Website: bh-photo
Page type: receipt
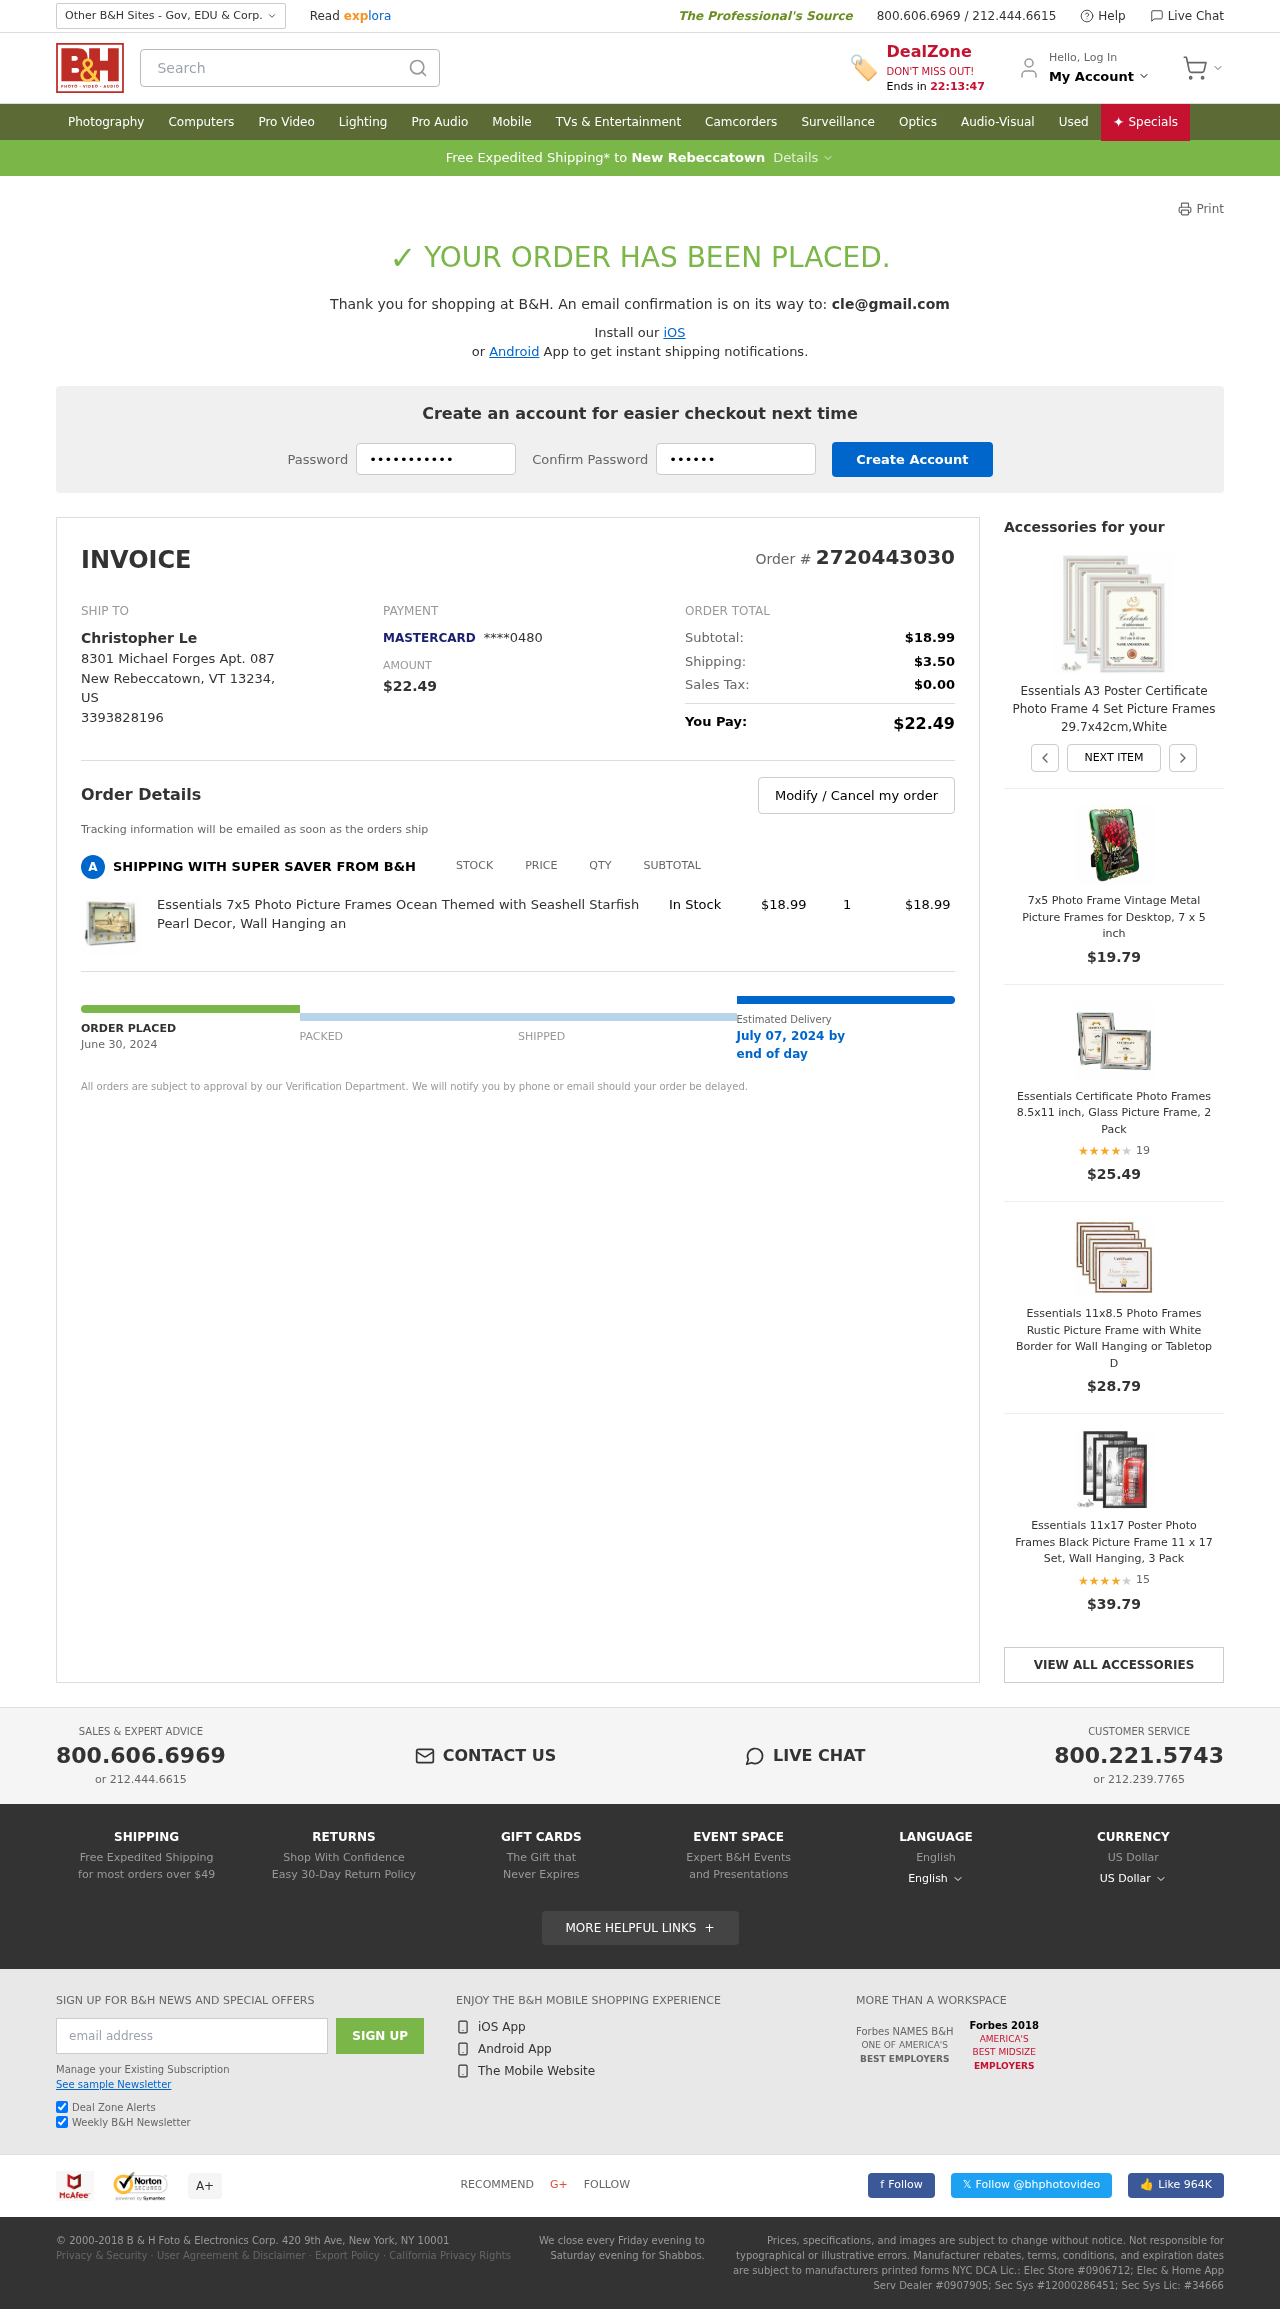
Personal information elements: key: PII_CARD_LAST4
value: ****0480
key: PII_CARD_TYPE
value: MASTERCARD
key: PII_CITY
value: New Rebeccatown
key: PII_COUNTRY_CODE
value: US
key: PII_EMAIL
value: cle@gmail.com
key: PII_FULLNAME
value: Christopher Le
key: PII_PHONE
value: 3393828196
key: PII_POSTCODE
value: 13234
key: PII_STATE_ABBR
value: VT
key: PII_STREET
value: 8301 Michael Forges Apt. 087
Product elements: key: PRODUCT1_NAME
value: Essentials 7x5 Photo Picture Frames Ocean Themed with Seashell Starfish Pearl Decor, Wall Hanging an
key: PRODUCT1_PRICE
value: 18.99
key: PRODUCT1_QUANTITY
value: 1
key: PRODUCT2_NAME
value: Essentials A3 Poster Certificate Photo Frame 4 Set Picture Frames 29.7x42cm,White
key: PRODUCT3_NAME
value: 7x5 Photo Frame Vintage Metal Picture Frames for Desktop, 7 x 5 inch
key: PRODUCT3_PRICE
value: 19.79
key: PRODUCT4_NAME
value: Essentials Certificate Photo Frames 8.5x11 inch, Glass Picture Frame, 2 Pack
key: PRODUCT4_NUM_RATINGS
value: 19
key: PRODUCT4_PRICE
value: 25.49
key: PRODUCT4_RATING
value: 4.1
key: PRODUCT5_NAME
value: Essentials 11x8.5 Photo Frames Rustic Picture Frame with White Border for Wall Hanging or Tabletop D
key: PRODUCT5_PRICE
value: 28.79
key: PRODUCT6_NAME
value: Essentials 11x17 Poster Photo Frames Black Picture Frame 11 x 17 Set, Wall Hanging, 3 Pack
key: PRODUCT6_NUM_RATINGS
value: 15
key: PRODUCT6_PRICE
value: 39.79
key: PRODUCT6_RATING
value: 4
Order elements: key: ORDER_ID
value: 2720443030
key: ORDER_TOTAL
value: $22.49
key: ORDER_SUBTOTAL
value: $18.99
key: ORDER_SHIPPING_COST
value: $3.50
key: ORDER_TAX
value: $0.00
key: ORDER_DATE
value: June 30, 2024
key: ORDER_DELIVERY_DATE
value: July 07, 2024 by
Search elements: key: HEADER_SEARCH
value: Search